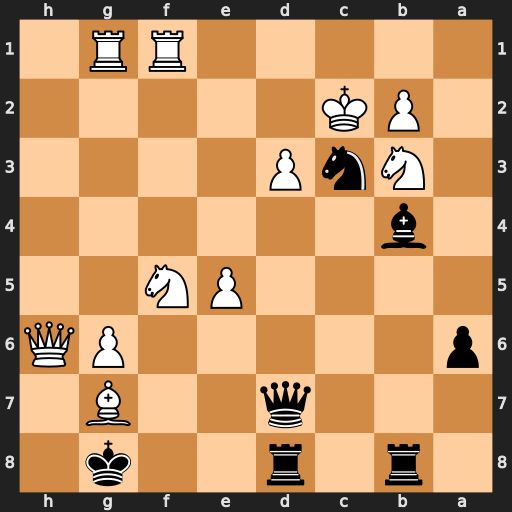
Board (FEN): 1r1r2k1/3q2B1/p5PQ/4PN2/1b6/1NnP4/1PK5/5RR1
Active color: b
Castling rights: -
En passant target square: -
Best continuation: Qxd3+ Kc1 Na2#